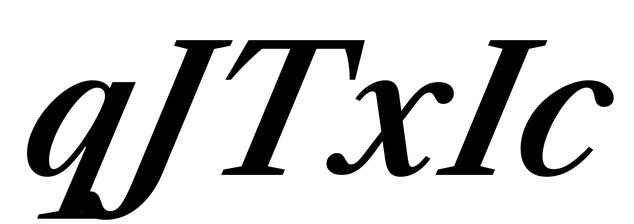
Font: LibreCaslonText-Italic_SemiBold_Italic